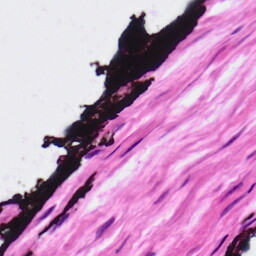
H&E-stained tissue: Ovarian